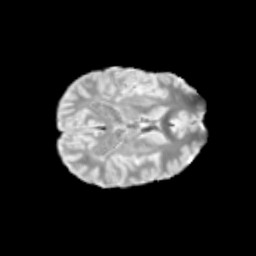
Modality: T2w
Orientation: axial
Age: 13
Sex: female
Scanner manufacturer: siemens
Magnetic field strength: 3 T
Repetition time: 3.8 s
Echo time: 0.07 s